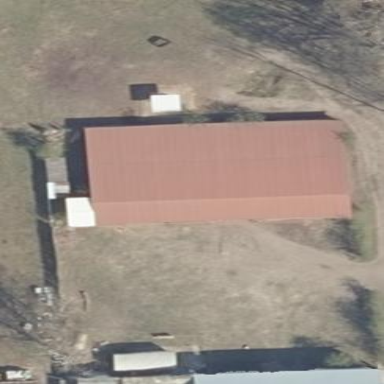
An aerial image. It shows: Simple house.